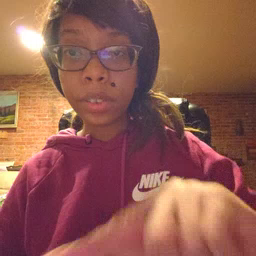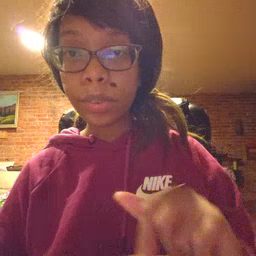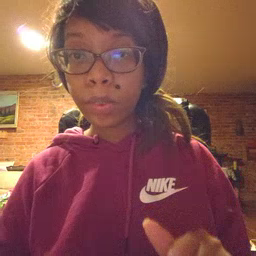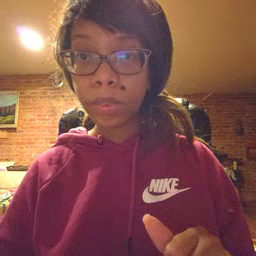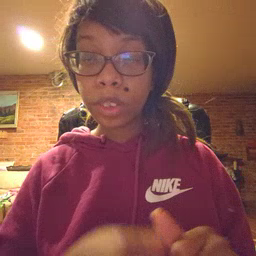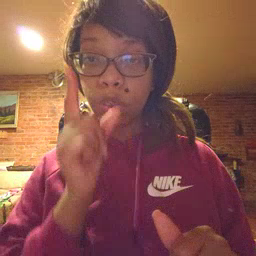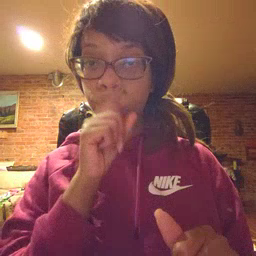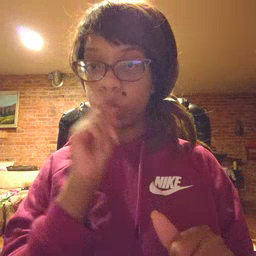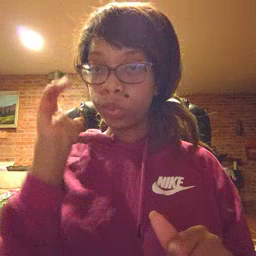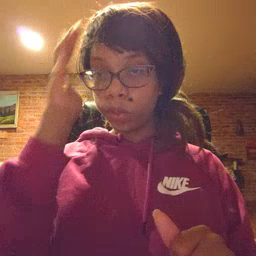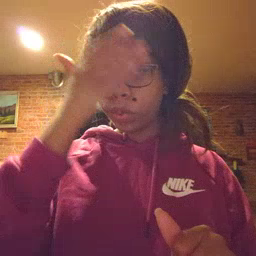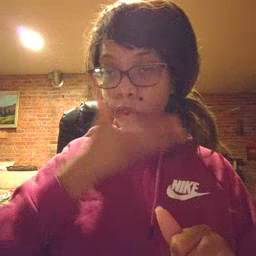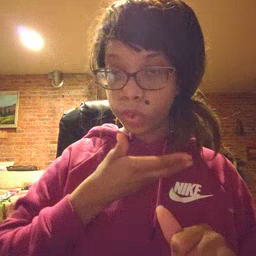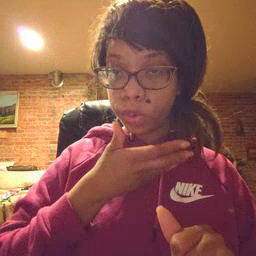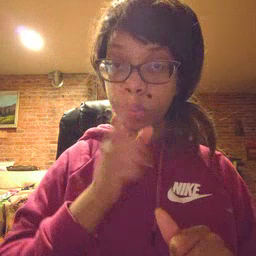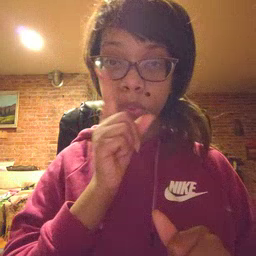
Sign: pretend